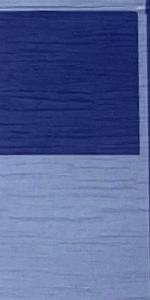
Label: Empty